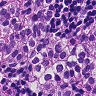
Metastatic tissue present: yes